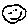
Label: smiley face